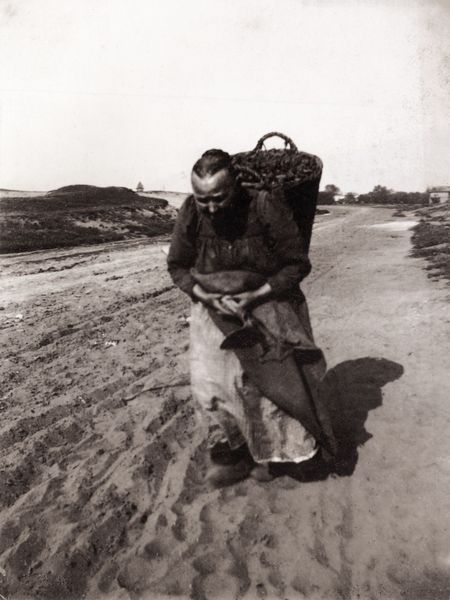
Titel: Frau mit laubgefüllter Kippe
Künstler: Heinrich Zille
Schlagwörter: dunkel, himmel, mann, meer, schatten, wasser, weiß, impressionismus, sand, ufer, frau, frisur, grau, haar, hell, kleid, licht, rücken, schwarz, strasse, blick, weg, rock, alt, alte, arm, augen, gesicht, mensch, tragen, hände, ebene, feld, horizont, hügel, gehen, pfad, sonne, haare, gebeugt, arbeit, henkel, schürze, äpfel, küste, magd, strand, schlagschatten, schuhe, stab, bäuerin, ernte, kiepe, last, mittag, russland, spuren, düne, dünen, wüste, sepia, böschung, gefaltet, glanz, korb, bauer, foto, fotografie, ortschaft, photographie, weidenkorb, asien, schwarzweiss, scharz, staub, photo, verschränkt, werkzeug, muschel, sammler, armut, träger, aufnahme, spaten, rillen, russisch, buckel, krüppel, sandweg, s/w, atget, piktoralismus, hake, piktorialismus, 1920, langer rock, emerson, säherin